Field crop: maize
Growth stage: 1
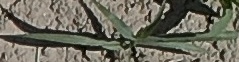
Species: sorghum